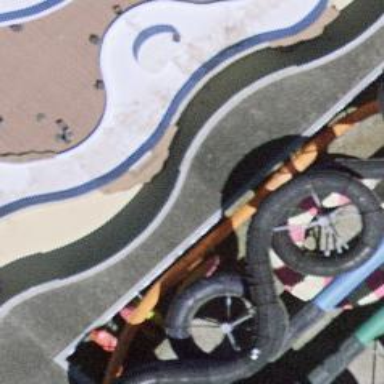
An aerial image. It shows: Blue water slide.